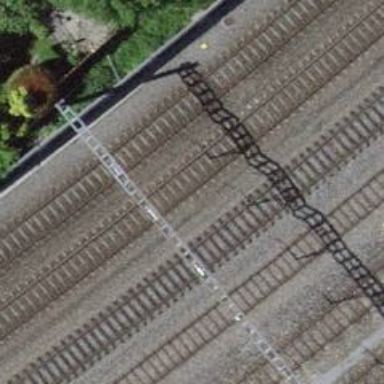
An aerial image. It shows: Single-track electrified railway with contact line.